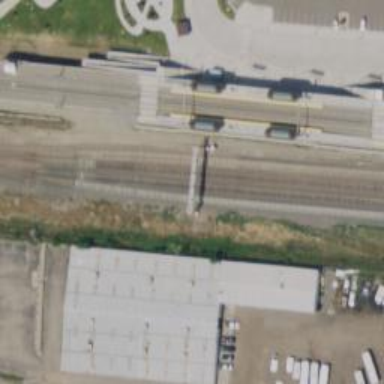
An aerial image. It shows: Railway signal.